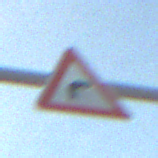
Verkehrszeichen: KurveRechts
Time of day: MorningAfternoon
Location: Outdoor (Suburban)
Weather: PartlyCloudy
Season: NotSpecified
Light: Natural